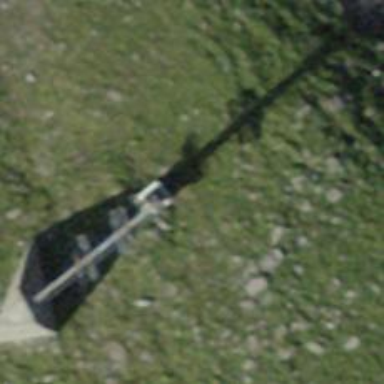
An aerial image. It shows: Pylon for aerialway.